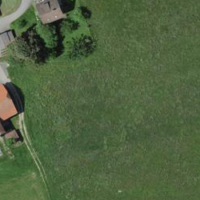
EUNIS habitat code: 52
Species observed at this site:
Campanula trachelium